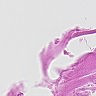
Metastatic tissue present: no